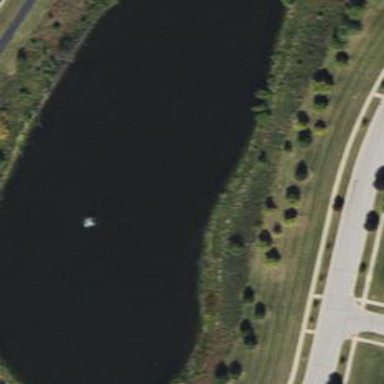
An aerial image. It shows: Serene pond surrounded by nature.